八年级 · 度量几何学
如图, 在 $\triangle A B C$ 中. $\angle B=90^{\circ}, A B=5 \mathrm{~cm}, B C=7 \mathrm{~cm}$, 点 $P$ 从点 $A$ 开始沿 $A B$ 边向点 $B$ 以 $1 \mathrm{~cm} / \mathrm{s}$ 的速度移动, 点 $Q$ 从点 $B$ 开始沿 $B C$ 边向点 $C$ 以 $2 \mathrm{~cm} / \mathrm{s}$ 的速度移动.

(1) 如果点 $P 、 Q$ 分别从 $A 、 B$ 同时出发, 那么几秒后 $\triangle P B Q$ 的面积等于 $4 \mathrm{~cm}^{2}$ ?

(2) 在（1）中 $\triangle P B Q$ 的面积能否等于 7? 请说明理由.

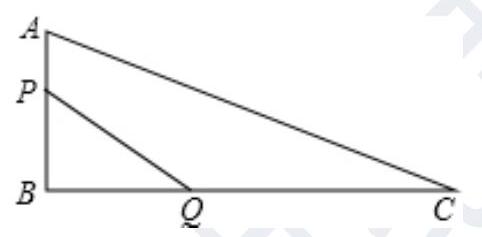
答案: 解: (1) 设 $x$ 秒后 $\triangle P B Q$ 的面积等于 $4 \mathrm{~cm}^{2}$,则 $B Q=2 x, B P=5-x$,

根据题意得出: $\frac{1}{2} \times 2 x \times(5-x)=4$,

解得: $x_{1}=1, x_{2}=4$ (不合题意舍去) ,

答: 1 秒后 $\triangle P B Q$ 的面积等于 $4 \mathrm{~cm}^{2} ;$

(2) 不能,

由题意可得出: $\frac{1}{2} \times 2 \times \times(5-x)=7$,

整理得出: $x^{2}-5 x+7=0$,

$b^{2}-4 a c=25-4 \times 7=-3<0$,

$\therefore$ 此方程无实数根, 则 $\triangle P B Q$ 的面积不能等于 7.

【解析】(1) 设 $x$ 秒后 $\triangle P B Q$ 的面积等于 $4 \mathrm{~cm}^{2}$, 进而表示出 $B P, B Q$ 的长, 即可得出答案;

（2）根据 (1) 中解法表示出 $\triangle P B Q$ 的面积, 利用根的判别式, 即可得出答案.